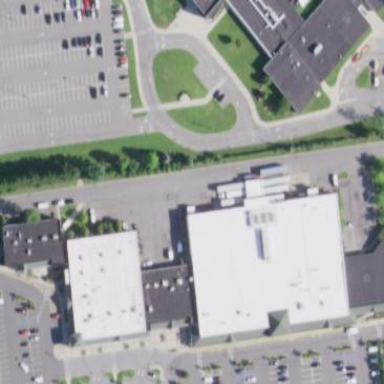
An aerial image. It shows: Mall building.